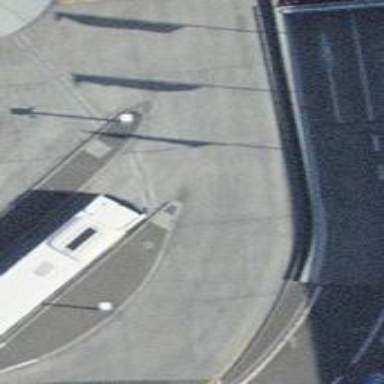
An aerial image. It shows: Raised kerb.